Field crop: tomato
Growth stage: 2
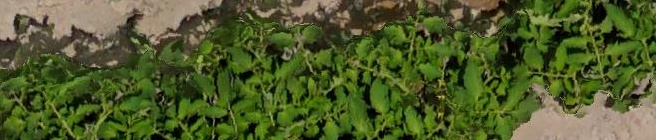
Species: tomato